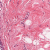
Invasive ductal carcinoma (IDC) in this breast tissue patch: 0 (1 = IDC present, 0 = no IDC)